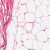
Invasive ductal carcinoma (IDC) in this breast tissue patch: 0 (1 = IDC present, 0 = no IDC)